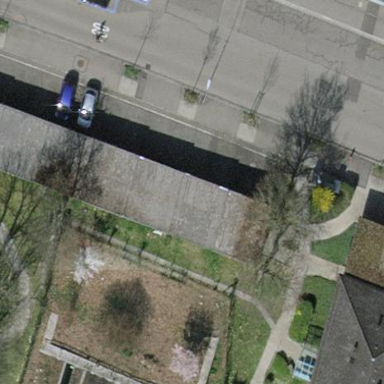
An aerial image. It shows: Garage.